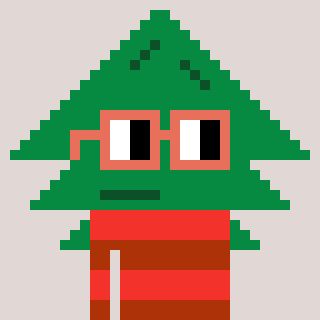
a pixel art character with square orange glasses, a fir-shaped head and a hotbrown-colored body on a warm background